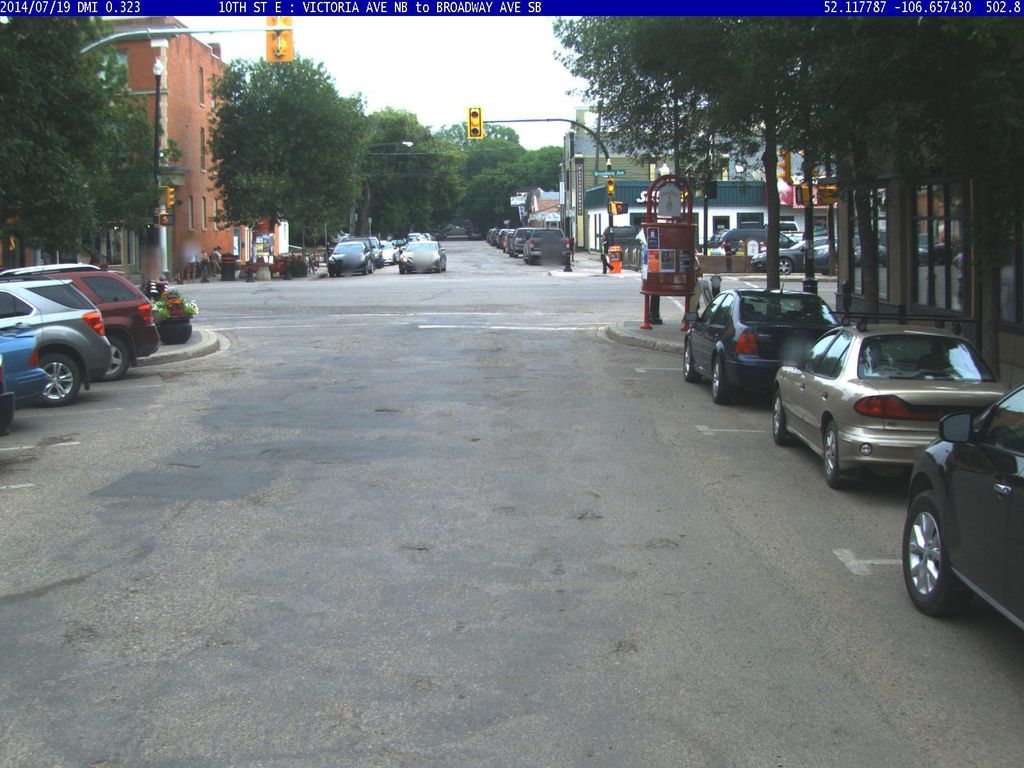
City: saskatoon